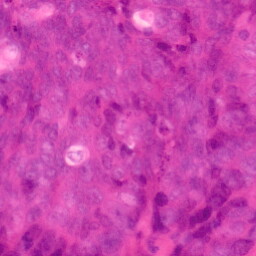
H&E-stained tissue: Colon